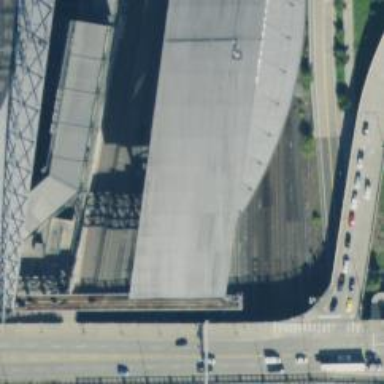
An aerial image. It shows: Covered railway tunnel.